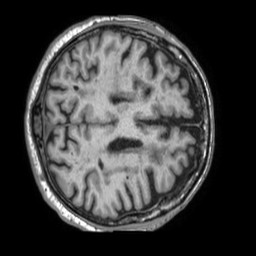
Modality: T1w
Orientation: axial
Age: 73
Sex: male
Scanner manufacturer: philips
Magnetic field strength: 1.5 T
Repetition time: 0.007227 s
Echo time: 0.003328 s